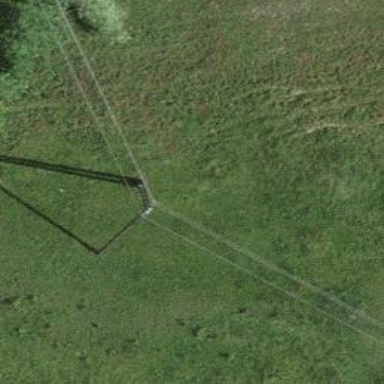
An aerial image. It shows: Minor power line.